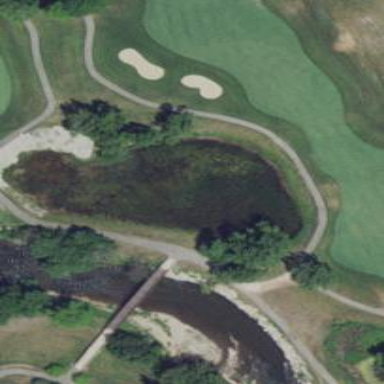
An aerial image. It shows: Scenic view of water hazard on golf course. The natural water feature adds beauty to the landscape.